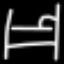
Label: bed